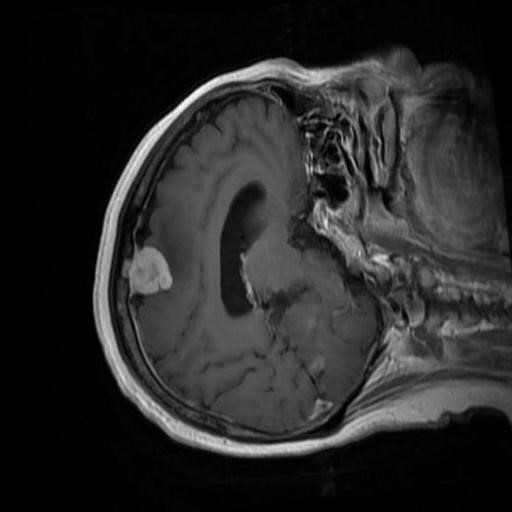
Label: brain_menin